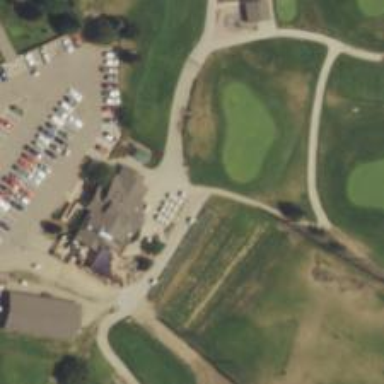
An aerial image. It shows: Path designated for golf carts. It is golf cart path.